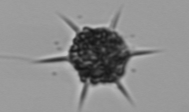
Label: Dictyocha